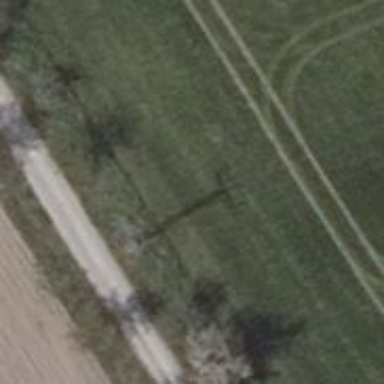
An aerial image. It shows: Power pole.